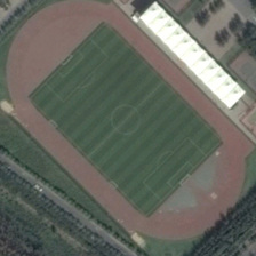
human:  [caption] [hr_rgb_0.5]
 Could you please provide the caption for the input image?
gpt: near two green medians there are some sports fields with a white stand .

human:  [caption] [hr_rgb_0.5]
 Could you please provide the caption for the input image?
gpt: One road is between the football field and the villa.

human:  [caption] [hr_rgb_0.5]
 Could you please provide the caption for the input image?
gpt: here lies a soccer pitch with rows of trees surrounding it .

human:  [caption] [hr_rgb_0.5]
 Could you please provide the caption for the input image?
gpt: white spectators stand is next to the playground with runway .

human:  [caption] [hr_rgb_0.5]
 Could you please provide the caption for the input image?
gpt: The road is between the football playground and the villa.